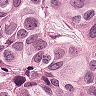
Metastatic tissue present: yes